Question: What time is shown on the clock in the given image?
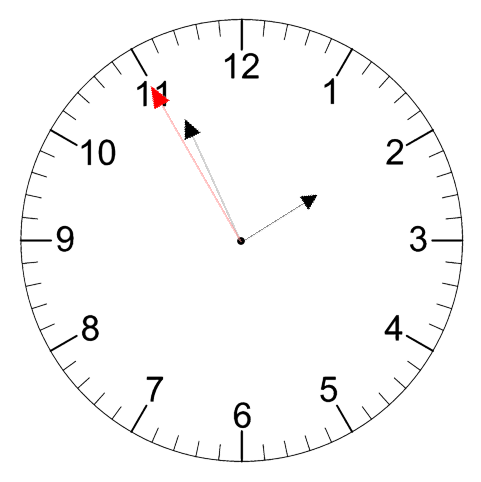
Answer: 01:55:55